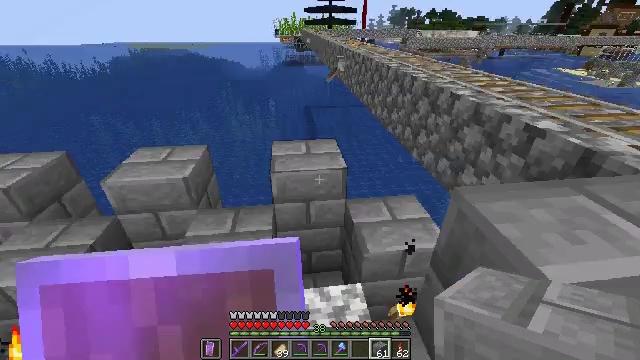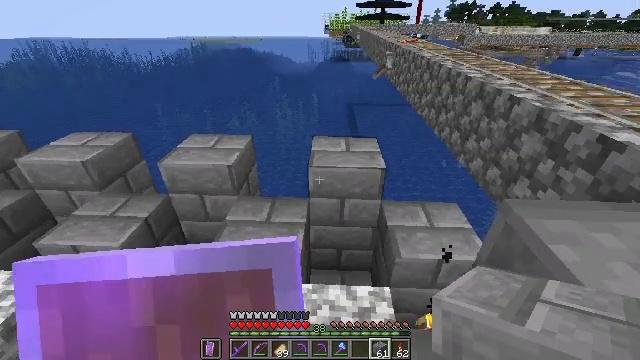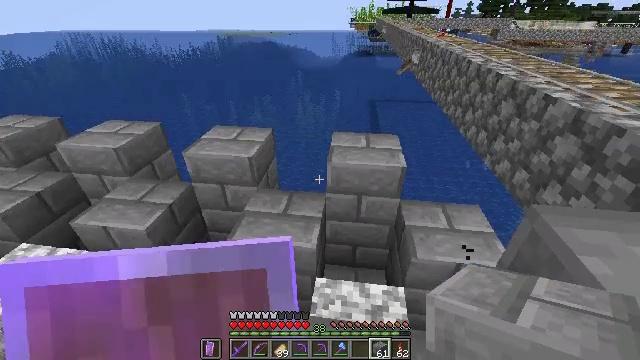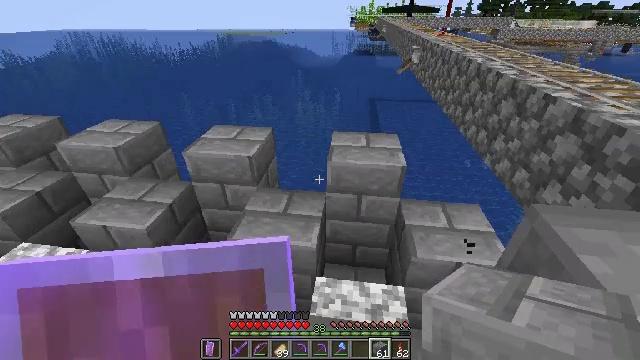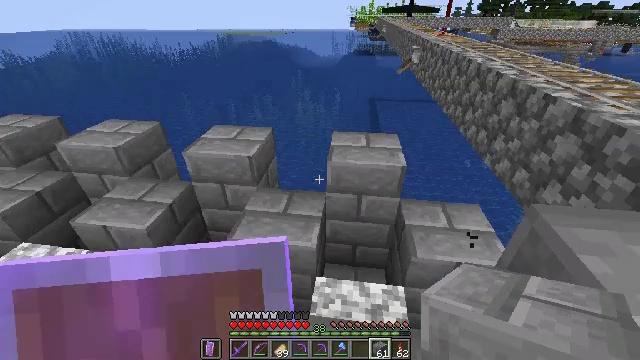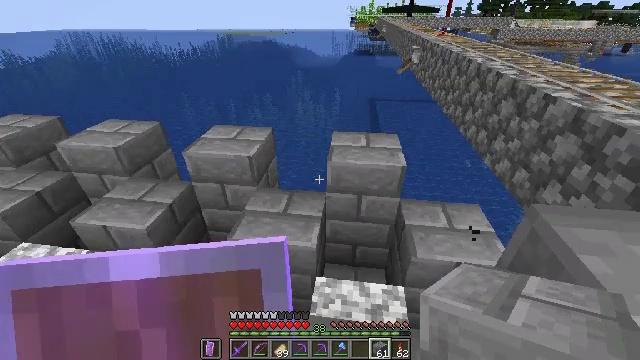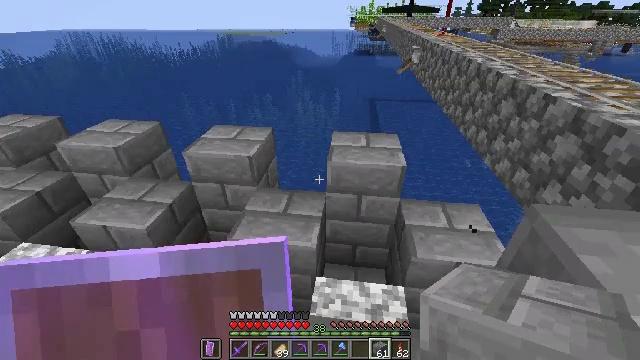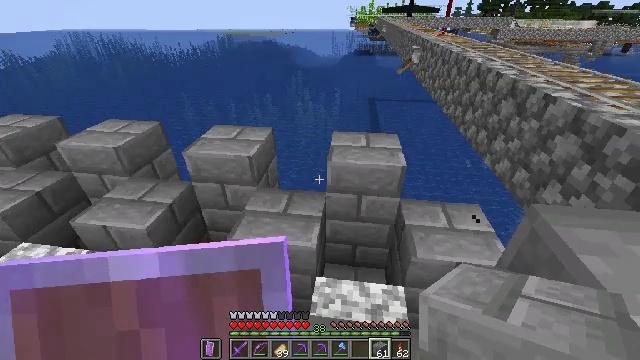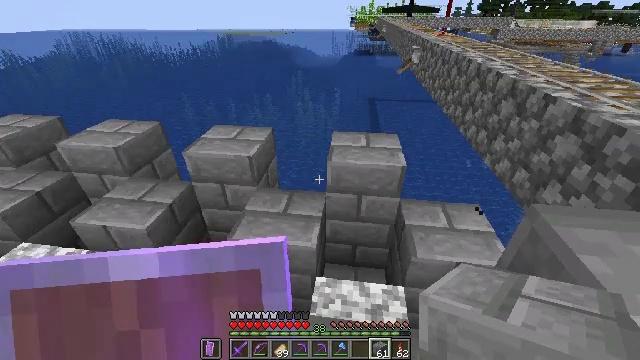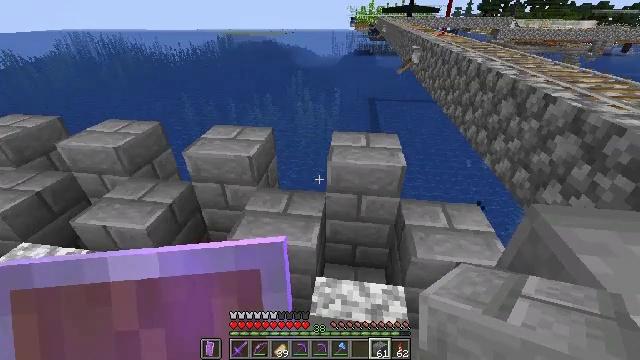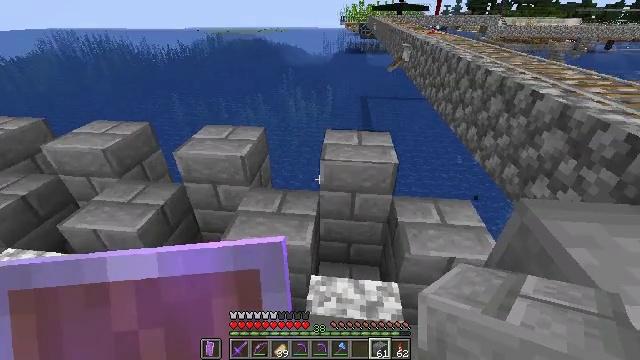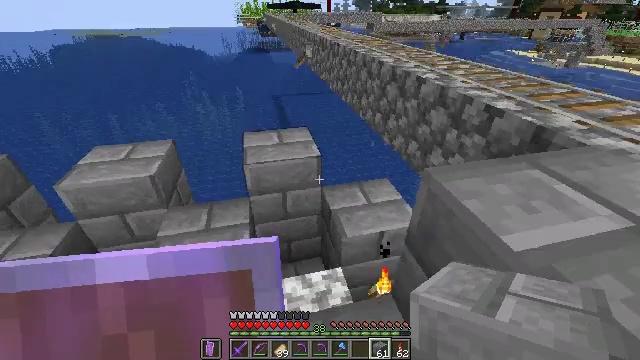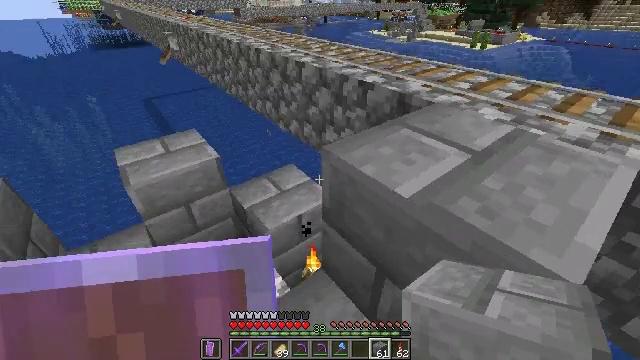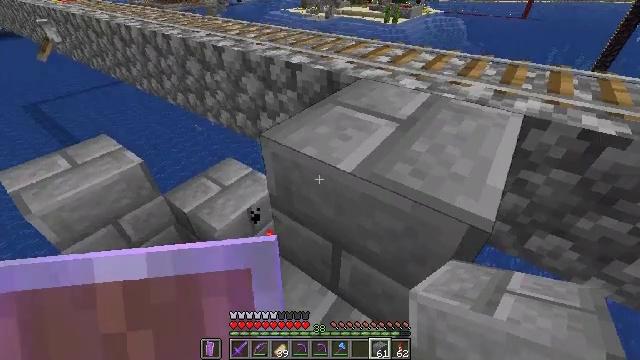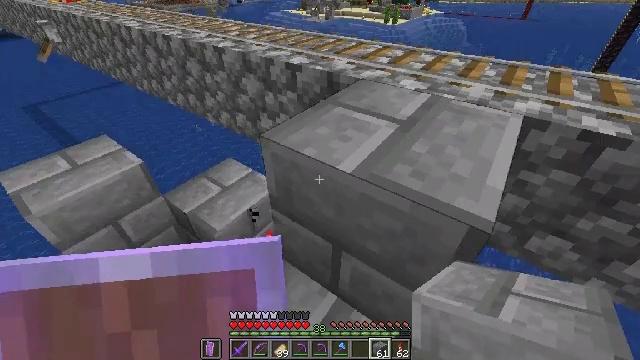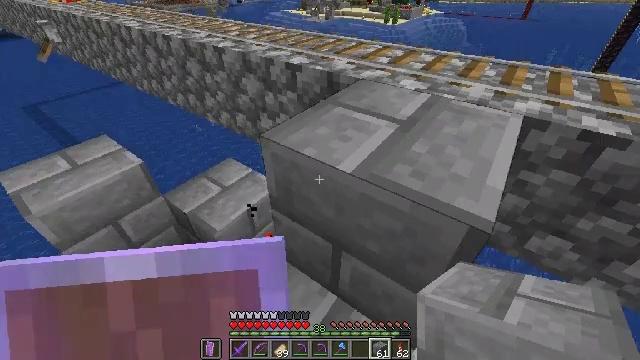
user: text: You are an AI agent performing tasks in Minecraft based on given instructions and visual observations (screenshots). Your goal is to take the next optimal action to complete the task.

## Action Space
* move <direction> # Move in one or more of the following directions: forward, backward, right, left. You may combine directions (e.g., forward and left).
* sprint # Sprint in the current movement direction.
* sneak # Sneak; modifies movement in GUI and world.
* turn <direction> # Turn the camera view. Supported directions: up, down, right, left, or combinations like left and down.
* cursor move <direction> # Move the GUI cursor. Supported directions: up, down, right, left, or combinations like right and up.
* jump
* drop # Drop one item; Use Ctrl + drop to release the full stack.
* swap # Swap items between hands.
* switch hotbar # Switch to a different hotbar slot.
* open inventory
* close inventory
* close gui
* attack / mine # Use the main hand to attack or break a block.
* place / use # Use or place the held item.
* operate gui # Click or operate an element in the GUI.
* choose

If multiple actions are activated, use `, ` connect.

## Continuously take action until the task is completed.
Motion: motion action
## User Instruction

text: Remove the glass to use the space.
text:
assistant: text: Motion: turn left
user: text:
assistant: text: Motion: turn left and down
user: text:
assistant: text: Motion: no_op
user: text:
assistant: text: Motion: no_op
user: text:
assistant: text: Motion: no_op
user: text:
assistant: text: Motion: no_op
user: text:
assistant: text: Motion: no_op
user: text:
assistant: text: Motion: no_op
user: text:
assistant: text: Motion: no_op
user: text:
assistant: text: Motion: turn right
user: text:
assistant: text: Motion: turn right
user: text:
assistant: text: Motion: turn right and down
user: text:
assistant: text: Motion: turn right and down
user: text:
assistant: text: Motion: no_op
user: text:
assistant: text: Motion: no_op
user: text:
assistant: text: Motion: no_op
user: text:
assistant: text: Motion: no_op
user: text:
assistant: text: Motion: no_op
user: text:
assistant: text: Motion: no_op
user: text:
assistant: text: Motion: no_op
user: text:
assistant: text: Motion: no_op
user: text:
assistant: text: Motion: turn left
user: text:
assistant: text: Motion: turn left
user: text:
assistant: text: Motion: turn left and down
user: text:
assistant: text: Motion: no_op
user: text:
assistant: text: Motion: no_op
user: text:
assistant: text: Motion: no_op
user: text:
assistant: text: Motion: no_op
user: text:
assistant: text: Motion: no_op
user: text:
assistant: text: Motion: no_op